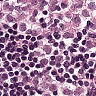
Metastatic tissue present: yes